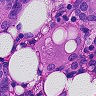
Metastatic tissue present: yes